Question: I have a texture loaded into memory that is of RGBA format with various alpha values.
The image is loaded as so:
'''
GLuint texture = 0;
glGenTextures(1, &texture);
glBindTexture(GL_TEXTURE_2D, texture);
self.texNum = texture;
glTexParameteri(GL_TEXTURE_2D, GL_TEXTURE_MIN_FILTER,GL_LINEAR);
glTexParameteri(GL_TEXTURE_2D, GL_TEXTURE_MAG_FILTER,GL_LINEAR);
glTexParameteri(GL_TEXTURE_2D, GL_TEXTURE_WRAP_S, GL_CLAMP_TO_EDGE);
glTexParameteri(GL_TEXTURE_2D, GL_TEXTURE_WRAP_T, GL_CLAMP_TO_EDGE);
glTexImage2D(GL_TEXTURE_2D, 0, GL_RGBA, self.imageWidth, self.imageHeight, 0, GL_RGBA, GL_UNSIGNED_BYTE, [self.imageData bytes]);
'''
I want to know how I can draw this texture so that the alpha channel in the image is treated as all 1's and the texture is drawn like an RGB image.
Consider the base image:

This image is a progression from 0 to 255 alpha and has the RGB value of 255,0,0 throughout
However if I draw it with blending disabled I get an image that looks like:
www.ldeo.columbia.edu/~jcoplan/alpha/no_alpha.png
When what I really want is an image that looks like this:
www.ldeo.columbia.edu/~jcoplan/alpha/correct.png
I'd really appreciate some pointers to have it ignore the alpha channel completely. Note that I can't just load the image in as an RGB initially because I do need the alpha channel at other points.
Edit: I tried to use GL_COMBINE to solve my problem as such:
'''
glColorf(1,1,1,1);
glTexEnvi(GL_TEXTURE_ENV, GL_TEXTURE_ENV_MODE, GL_COMBINE);
glTexEnvi(GL_TEXTURE_ENV, GL_COMBINE_RGB, GL_REPLACE);
glTexEnvi(GL_TEXTURE_ENV, GL_SRC0_RGB, GL_TEXTURE);
glTexEnvi(GL_TEXTURE_ENV, GL_OPERAND0_RGB, GL_SRC_COLOR);
glTexEnvi(GL_TEXTURE_ENV, GL_COMBINE_ALPHA, GL_REPLACE);
glTexEnvi(GL_TEXTURE_ENV, GL_SRC0_ALPHA, GL_PRIMARY_COLOR);
glTexEnvi(GL_TEXTURE_ENV, GL_OPERAND0_ALPHA, GL_SRC_ALPHA);
[self drawTexture];
'''
But still no luck, it draws black to red still.
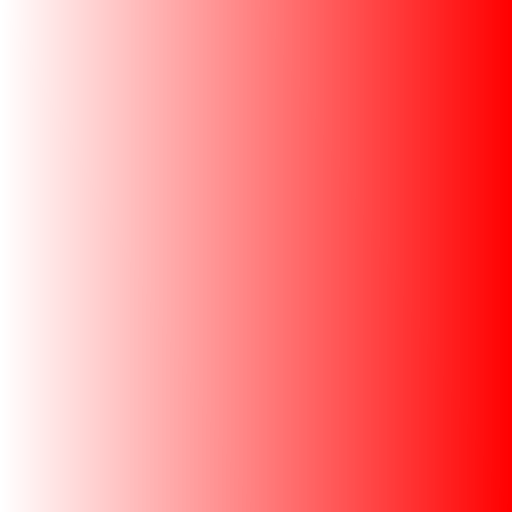
Answer: > I have a texture loaded into memory that is of RGBA format with various alpha values
glDisable(GL_BLEND)
> However if I draw it with blending disabled I get an image that looks like: www.ldeo.columbia.edu/~jcoplan/alpha/no_alpha.png
This happens because in your source image all transparent pixels are black. It's a problem with your texture/image, or maybe with loader function, but it is not an OpenGL problem.
You could probably try to fix it using glTexEnv(GL_COMBINE... ) (i.e. mix texture color with underlying color based on alpha channel), but since I haven't done something like that, i'm not completely sure, and can't give you exact operands. It was possible in Direct3D9 (using D3DTOP_MODULATEALPHA_ADDCOLOR), so most likely there is a way to do it in opengl.